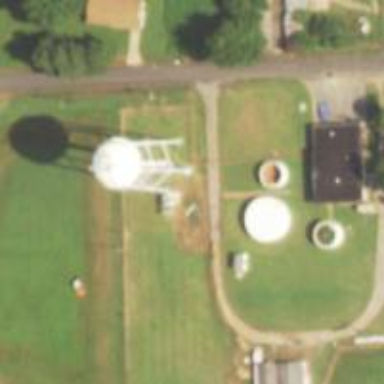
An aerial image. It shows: Water tower that is man-made.